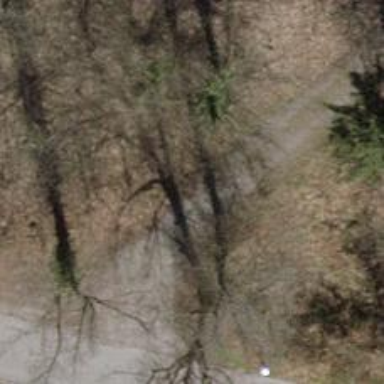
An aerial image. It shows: Unpaved track with grade2 surface.